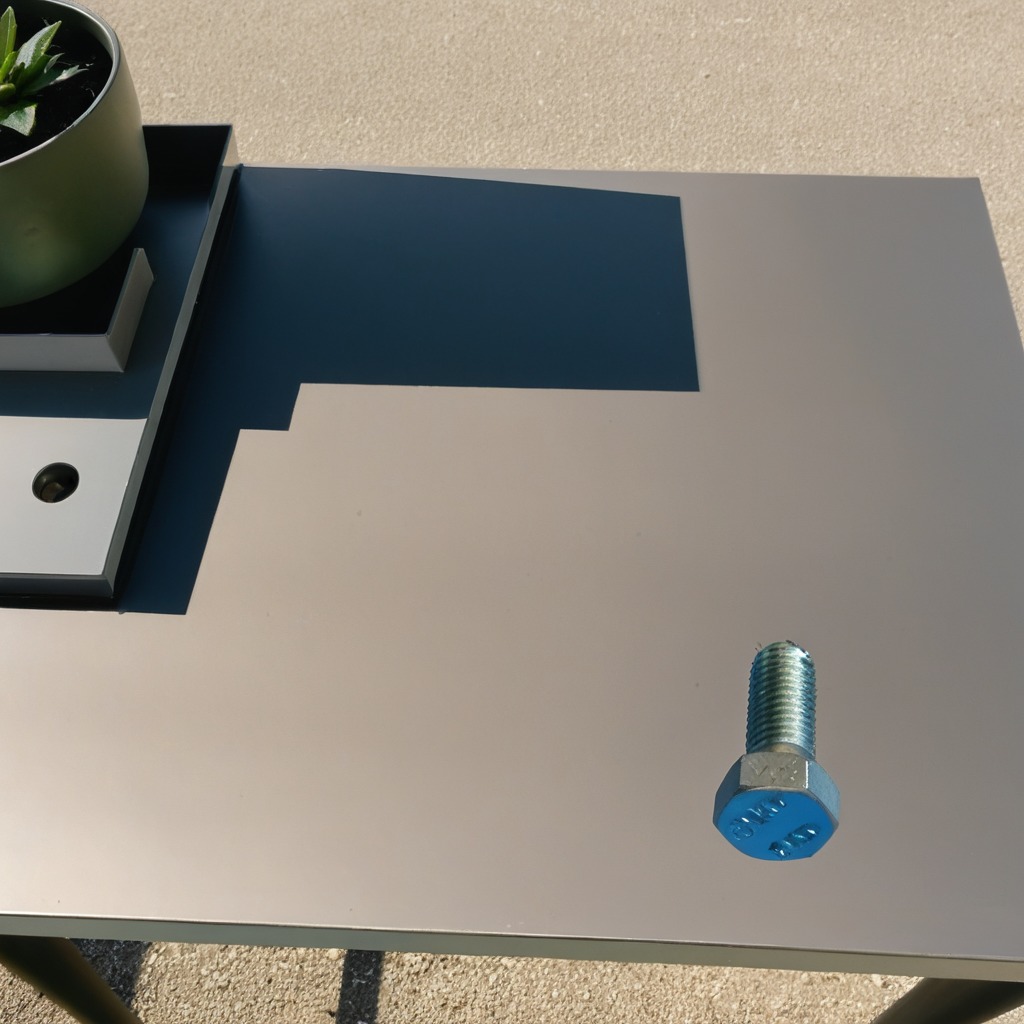
A metal screw lies on a clean utility table in a temporary outdoor tool station.